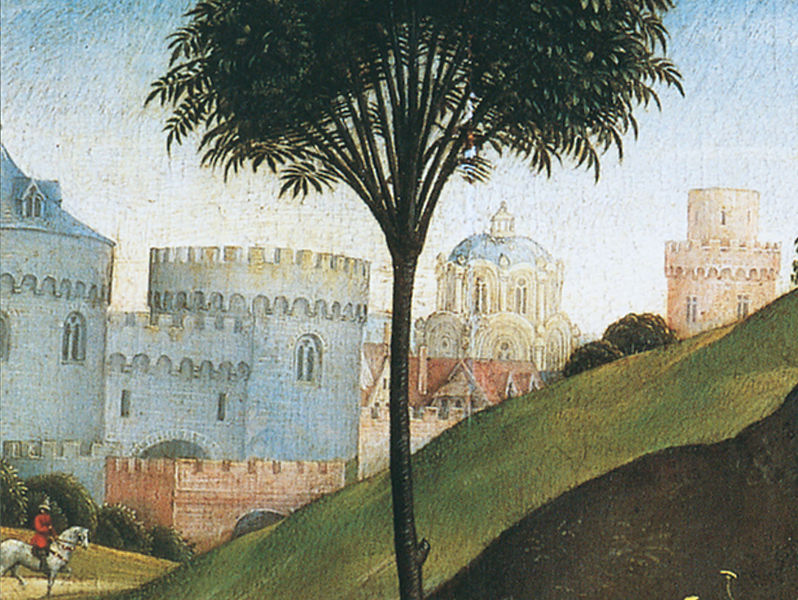
Titel: Die Grablegung
Künstler: Rogier van Weyden
Institution: Florenz, Uffizien
Schlagwörter: baum, himmel, schatten, grün, landschaft, grau, holz, licht, mitte, gebäude, architektur, hügel, kirche, reiter, turm, kuppel, zinnen, burg, schimmel, jerusalem, holzmalerei, hloz